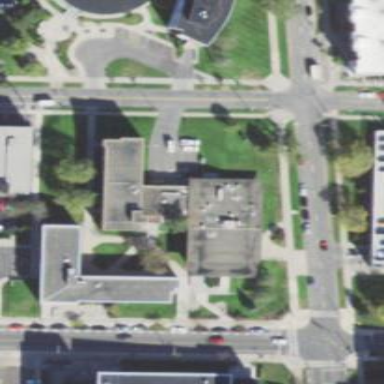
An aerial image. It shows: Dormitory building.